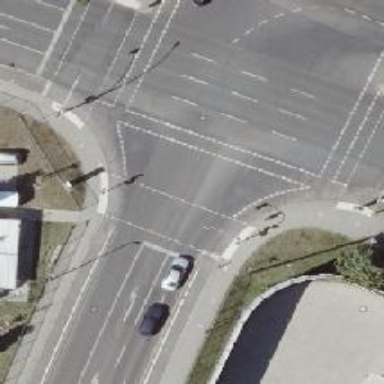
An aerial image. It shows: Asphalt footway with crossing equipped with traffic signals.